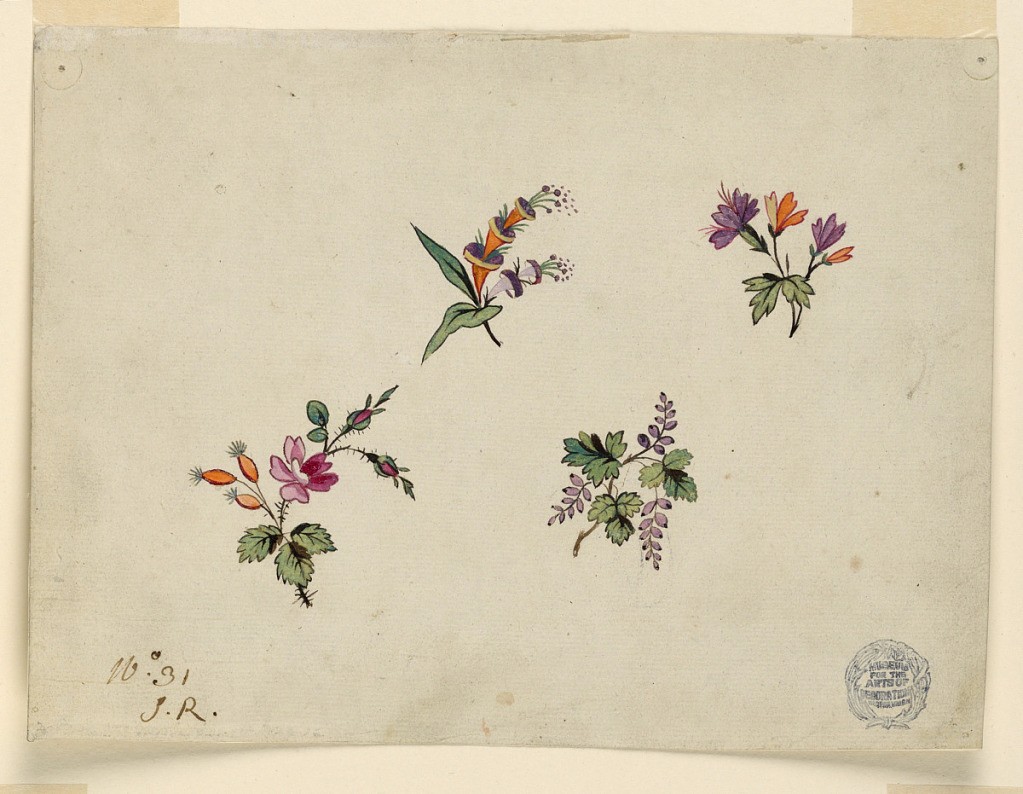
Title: Design for the Embroidery of Wearing Apparel, No. 31, of the "Fabrique de St. Ruf"
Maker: Fabrique de Saint Ruf, Lyon, France
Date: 1785–1795
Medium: Graphite, brush and gouache on paper
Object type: Drawing
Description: Four flower boughs are shown disposed in two staggered horizontal rows.